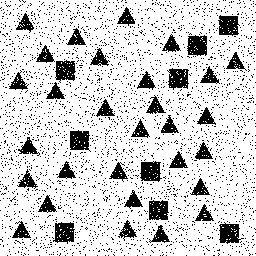
Squares: 9
Triangles: 29
Stars: 0
Total shapes: 38